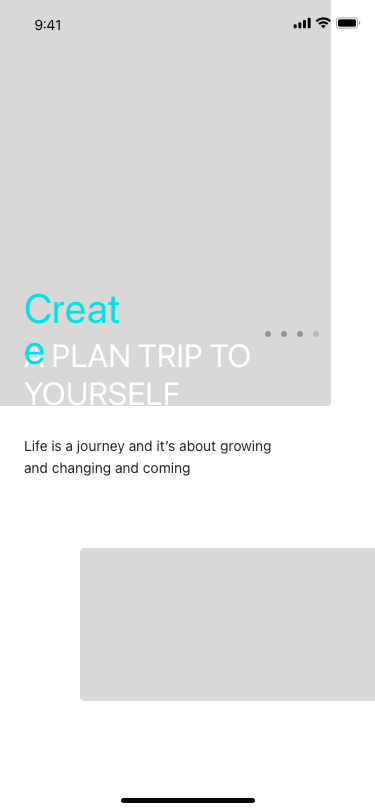
Text in this UI design:
A PLAN TRIP TO YOURSELF
Create
Life is a journey and it’s about growing and changing and coming
9:41